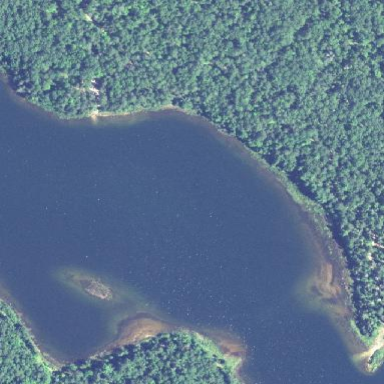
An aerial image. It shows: Beautiful lake surrounded by nature.